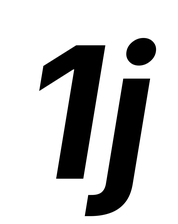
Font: Inter-Italic_Bold_Italic